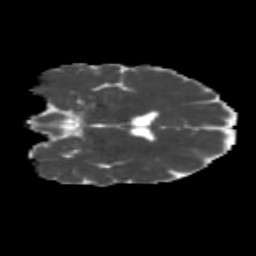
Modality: MD
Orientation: coronal
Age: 35
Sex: female
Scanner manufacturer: siemens
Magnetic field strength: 3 T
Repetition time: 1.8 s
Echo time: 0.07 s